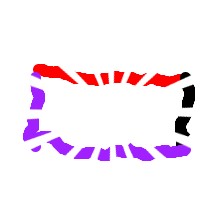
Shape: rectangle